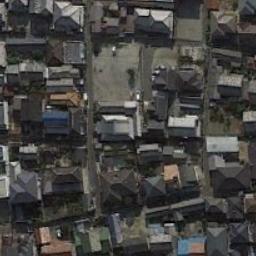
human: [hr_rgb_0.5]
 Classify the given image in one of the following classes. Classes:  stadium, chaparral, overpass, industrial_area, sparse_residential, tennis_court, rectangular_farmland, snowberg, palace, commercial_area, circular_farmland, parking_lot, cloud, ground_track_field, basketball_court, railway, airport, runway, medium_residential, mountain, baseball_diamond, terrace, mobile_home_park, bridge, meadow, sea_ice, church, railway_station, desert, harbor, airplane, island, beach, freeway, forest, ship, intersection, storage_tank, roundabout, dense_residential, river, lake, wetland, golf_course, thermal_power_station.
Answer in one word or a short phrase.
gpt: dense_residential